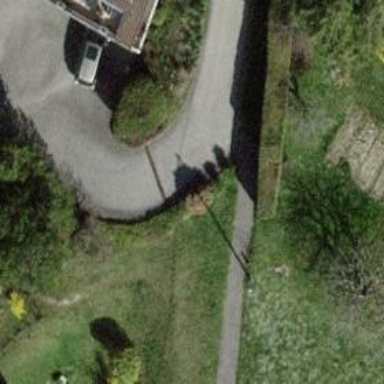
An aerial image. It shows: Road with steps.